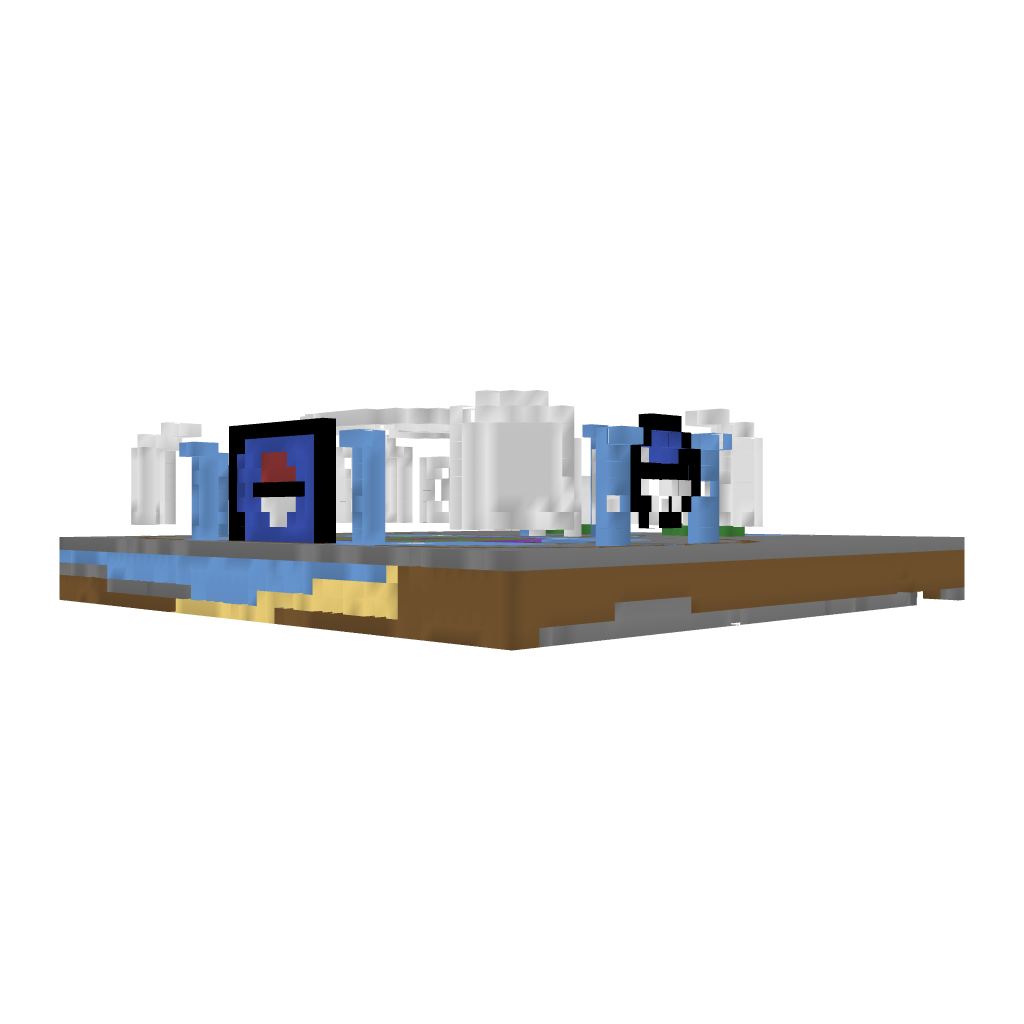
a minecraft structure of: Pixelmon Sacred Water Gym bad low quality